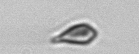
Label: Cryptophyta